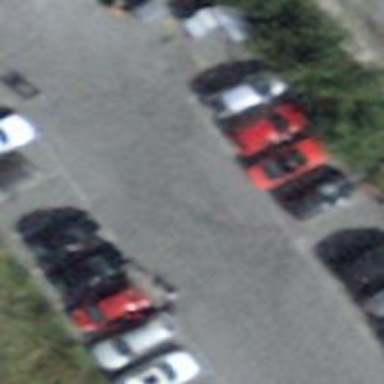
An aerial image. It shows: Parking area with asphalt surface.